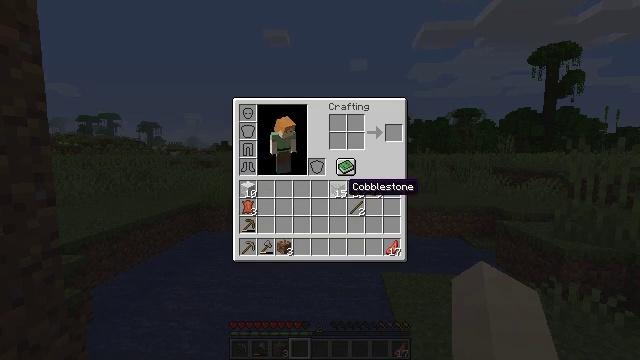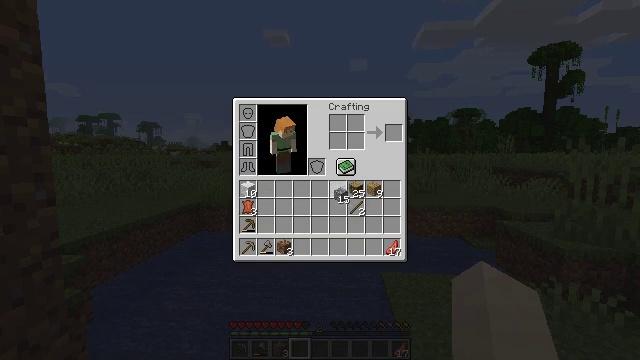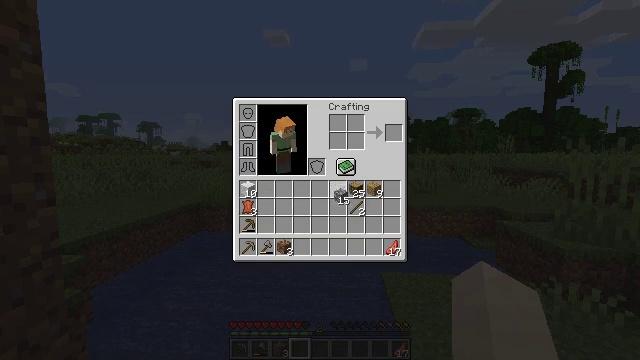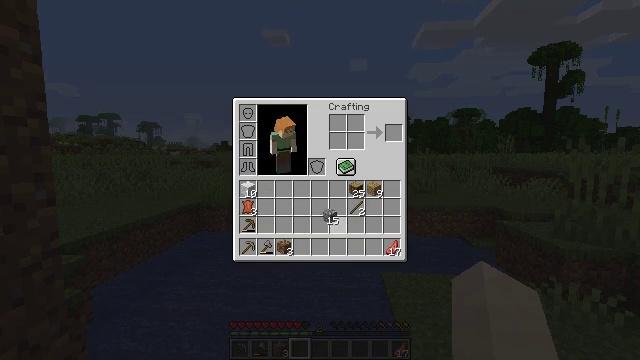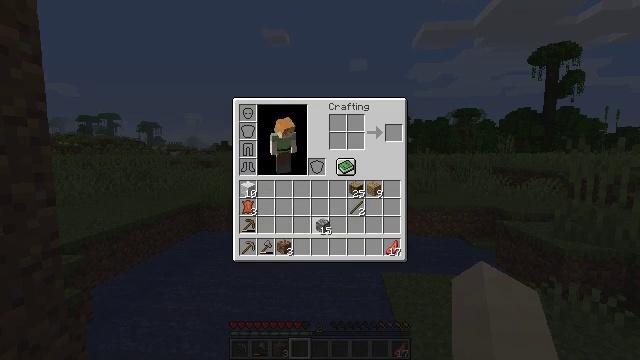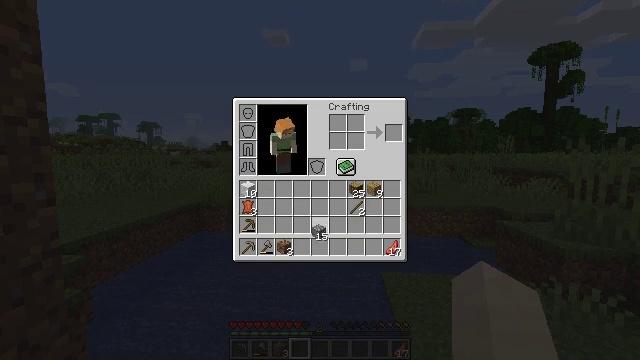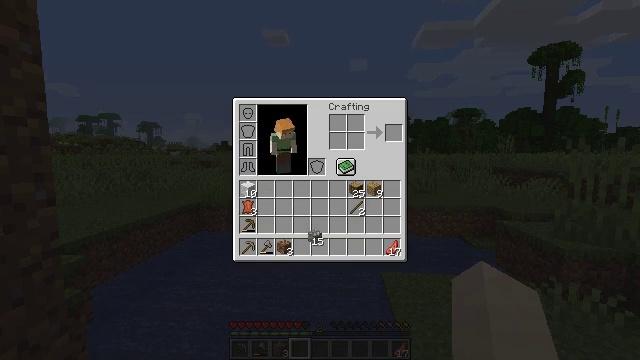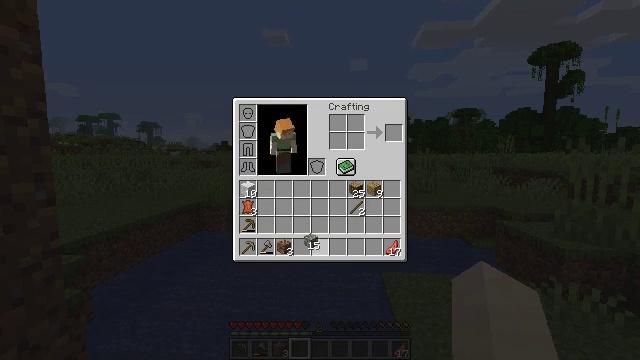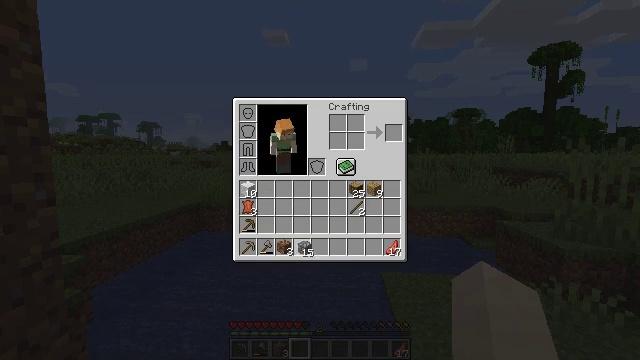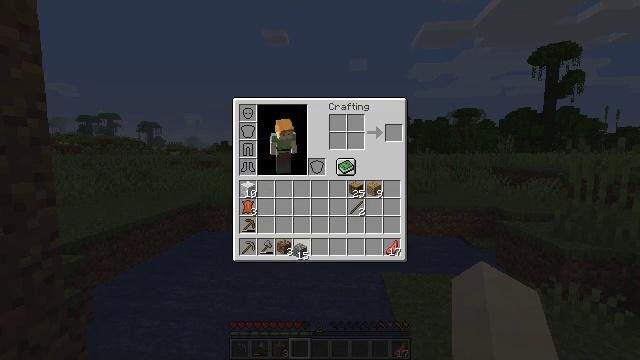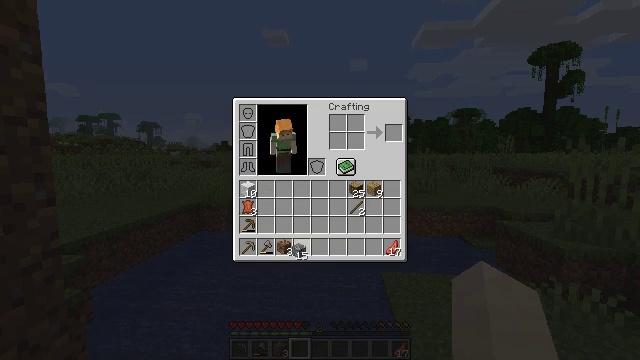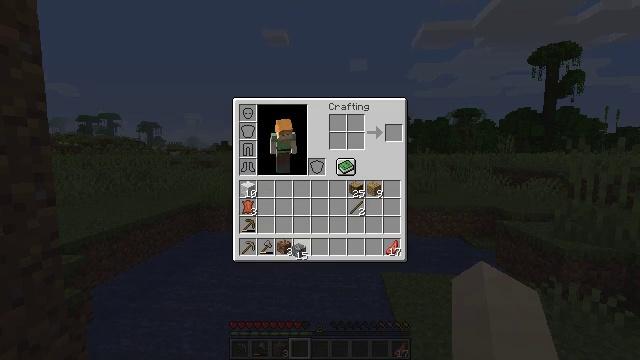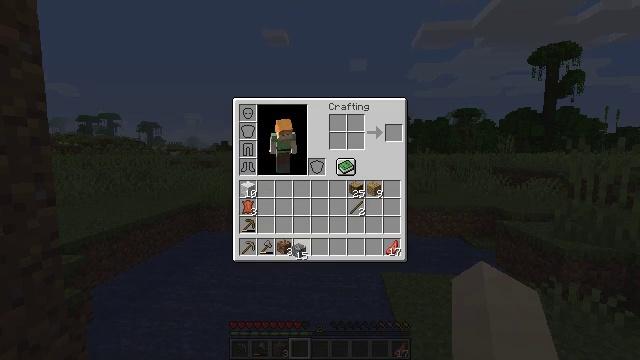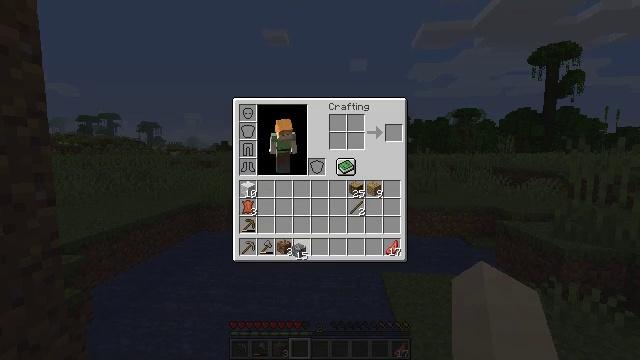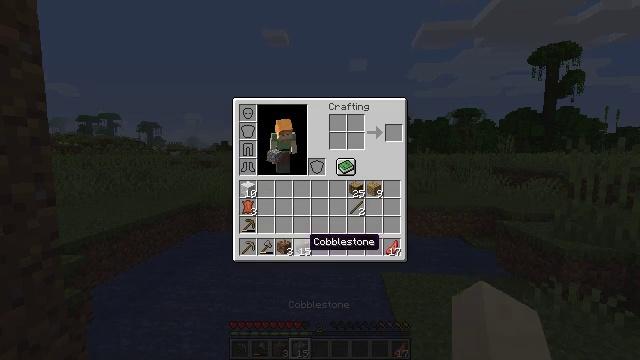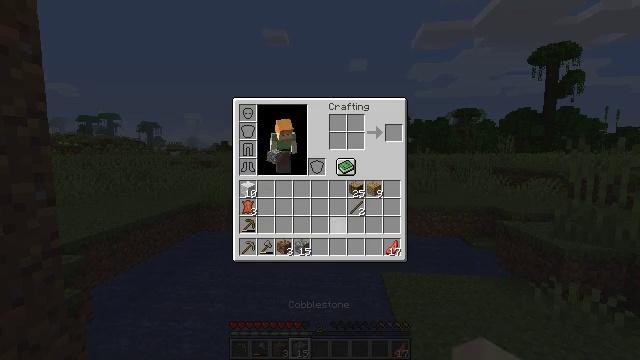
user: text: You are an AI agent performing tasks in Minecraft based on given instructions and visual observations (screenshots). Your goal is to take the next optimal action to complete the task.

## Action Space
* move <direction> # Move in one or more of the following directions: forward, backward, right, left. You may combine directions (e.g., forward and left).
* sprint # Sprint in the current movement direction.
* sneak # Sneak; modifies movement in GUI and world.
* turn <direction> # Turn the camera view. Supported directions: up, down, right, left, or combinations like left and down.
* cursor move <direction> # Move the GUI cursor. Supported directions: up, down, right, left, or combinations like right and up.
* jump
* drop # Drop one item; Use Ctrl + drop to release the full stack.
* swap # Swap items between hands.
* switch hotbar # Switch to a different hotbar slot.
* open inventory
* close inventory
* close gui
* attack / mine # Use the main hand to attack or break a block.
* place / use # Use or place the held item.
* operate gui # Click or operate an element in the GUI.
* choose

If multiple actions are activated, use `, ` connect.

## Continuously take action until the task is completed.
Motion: motion action
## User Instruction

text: Craft a cooked beef on the furnace.
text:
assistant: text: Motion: operate gui
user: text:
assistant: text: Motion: operate gui
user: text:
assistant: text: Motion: cursor move left and down
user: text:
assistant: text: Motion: cursor move left and down
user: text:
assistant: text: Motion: no_op
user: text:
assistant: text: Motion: no_op
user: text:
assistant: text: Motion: no_op
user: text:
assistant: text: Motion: no_op
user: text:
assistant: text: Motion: no_op
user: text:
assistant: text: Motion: no_op
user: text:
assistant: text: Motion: no_op
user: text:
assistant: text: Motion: operate gui
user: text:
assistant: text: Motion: operate gui
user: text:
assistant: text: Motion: no_op
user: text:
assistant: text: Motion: cursor move right and up
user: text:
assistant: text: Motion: cursor move right and up
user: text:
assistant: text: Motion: no_op
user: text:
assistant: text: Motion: no_op
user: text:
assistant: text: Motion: no_op
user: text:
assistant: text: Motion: no_op
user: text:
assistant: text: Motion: no_op
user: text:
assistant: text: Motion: no_op
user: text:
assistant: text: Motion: no_op
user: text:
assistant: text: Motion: operate gui
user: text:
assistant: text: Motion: operate gui
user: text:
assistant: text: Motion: cursor move right
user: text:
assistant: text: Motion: cursor move right
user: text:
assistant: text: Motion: no_op
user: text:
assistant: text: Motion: no_op
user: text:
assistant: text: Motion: no_op